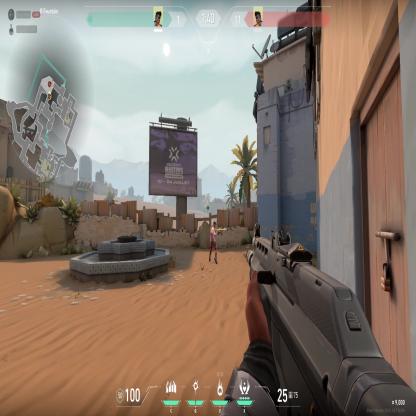
Label: enemy